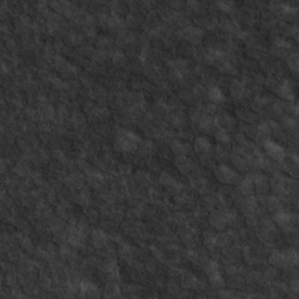
Label: non_frost